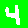
Digit: 4